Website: bh-photo
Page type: account-selection
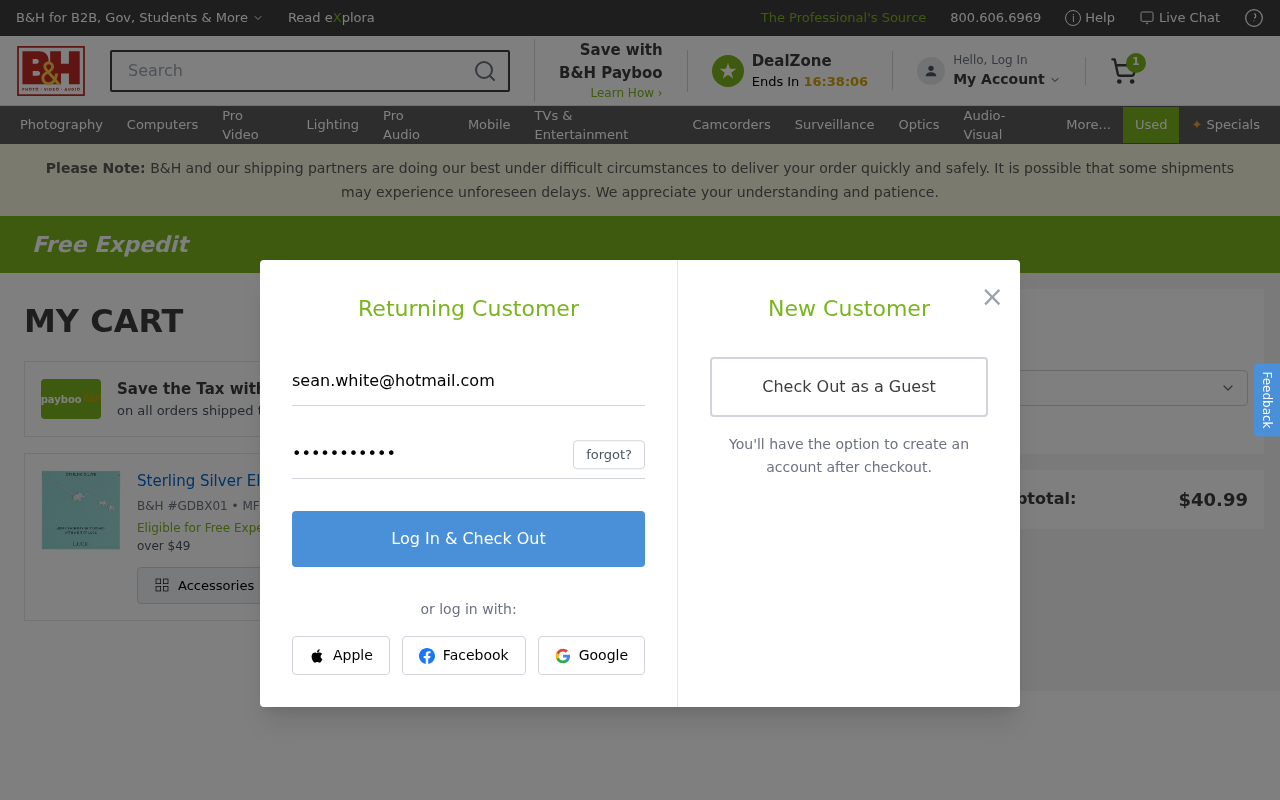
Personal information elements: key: PII_EMAIL
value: sean.white@hotmail.com
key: PII_POSTCODE
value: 51429
Product elements: key: PRODUCT1_NAME
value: Sterling Silver Elephant Necklace and Earrings Jewelry Set
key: PRODUCT1_QUANTITY
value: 1
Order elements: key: ORDER_NUM_ITEMS
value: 1
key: ORDER_SUBTOTAL
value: $40.99
Search elements: key: HEADER_SEARCH
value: Search
Other elements: key: BH_ITEM_NUMBER
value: GDBX01
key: MFR_NUMBER
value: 84084A